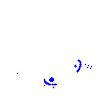
Particle: pion